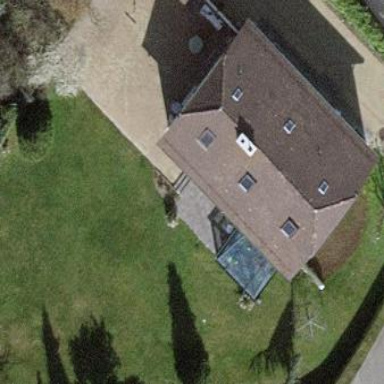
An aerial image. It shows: Garden enclosed by fence.